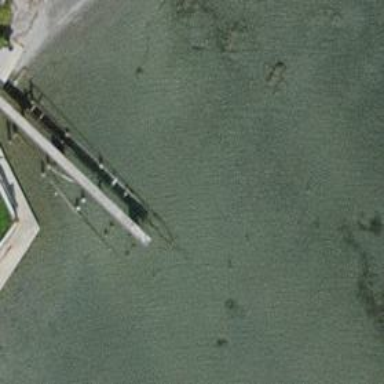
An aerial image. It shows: Man-made pier.